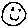
Label: smiley face